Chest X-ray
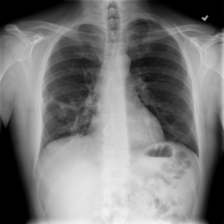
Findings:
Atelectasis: negative
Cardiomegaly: negative
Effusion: positive
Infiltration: negative
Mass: negative
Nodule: negative
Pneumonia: negative
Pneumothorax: negative
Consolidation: negative
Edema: negative
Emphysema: positive
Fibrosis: negative
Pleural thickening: negative
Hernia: negative